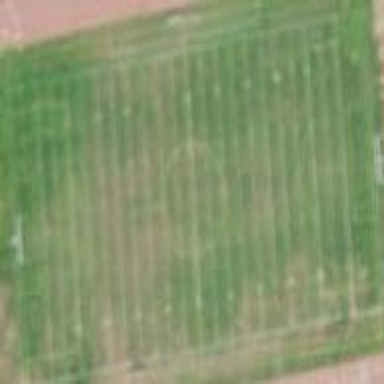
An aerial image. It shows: Grass pitch designated for American football.